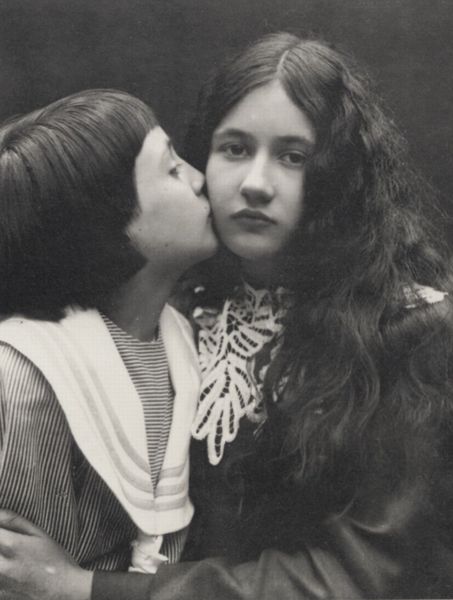
Titel: Denise und Jacques
Künstler: Francois Emile Zola
Schlagwörter: dunkel, hand, schatten, weiß, frauen, menschen, mädchen, zola, braun, frau, frisur, grau, haar, hintergrund, kleid, kleider, licht, mund, nase, profil, schwarz, blick, anzug, jung, augen, bluse, gesicht, halten, knoten, kragen, lang, mensch, spitze, bildnis, hände, portrait, porträt, auge, haare, lange haare, stickerei, familie, kind, mutter, spitzen, frontal, lippen, locken, mittelscheitel, scheitel, traurig, kinder, pony, kuss, küssen, liebe, umarmung, zwei, jungen, weis, kiss, white, women, black, collar, dress, face, france, friends, girls, gray, hair, lace, lady, münder, nose, old, painting, sisters, woman, ernst, seitenscheitel, pupillen, gestreift, streifen, picture, two, junge, wange, geschwister, schwestern, foto, fotografie, photographie, abwenden, doppelportrait, doppelporträt, knabe, motiv, schwarz-weiß, scharz, matrose, schwester, gesciht, braue, matrosenanzug, zuneigung, photo, sad, halb, hingabe, girl, jumper, young, frontansicht, lenbach, boy, child, eyes, spitzenkragen, drawing, black and white, frame, mouth, pullover, pair, children, human, family, eye, lips, long hair, stare, stripes, cheek, sinnlichkeit, gelangweilt, braune augen, bubikopf, robert, contrast, humans, küssend, lichtbild, kissing, eyebrow, photograph, photography, denise, küßchen, schwwarz, bangs, klöppelspitze, matrosenhemd, pagenfrisur, persons, hug, sorrow, holding, wavy, and, short hair, henri, blend, sister, navy, vintage, 3, delicate, emotional, hugging, highlight, 1, bob, depression, collars, letztes jahrhundert, gentle, glueck, newton, daugthers, ieyes, scheatz, matros, long hari, pageboy, sulky, leaps